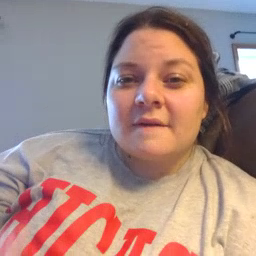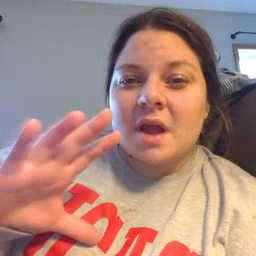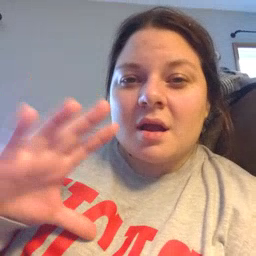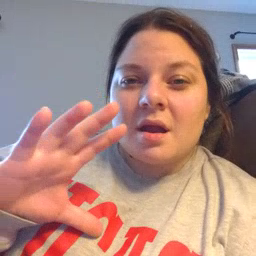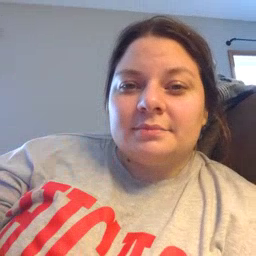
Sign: fine